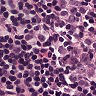
Metastatic tissue present: yes